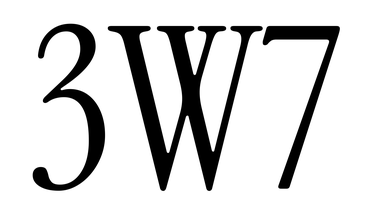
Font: InstrumentSerif-Regular